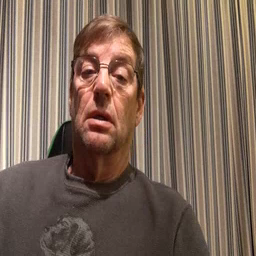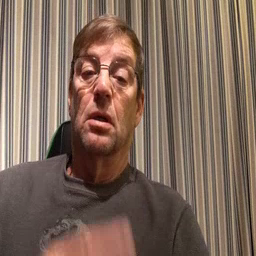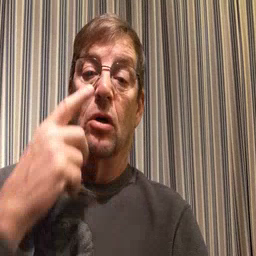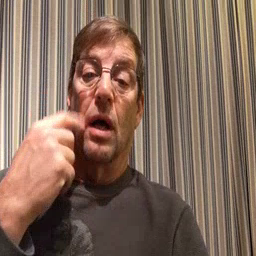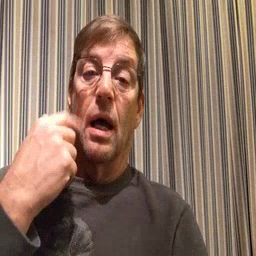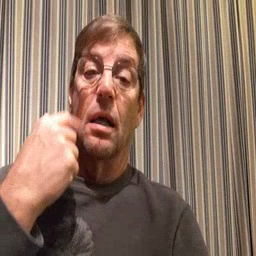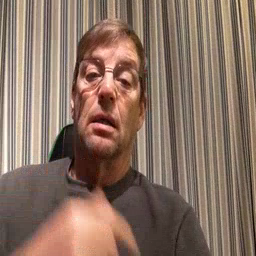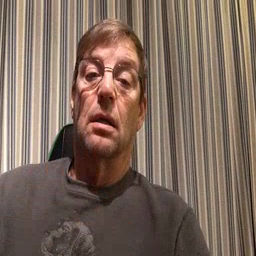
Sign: cry